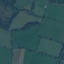
Label: Pasture